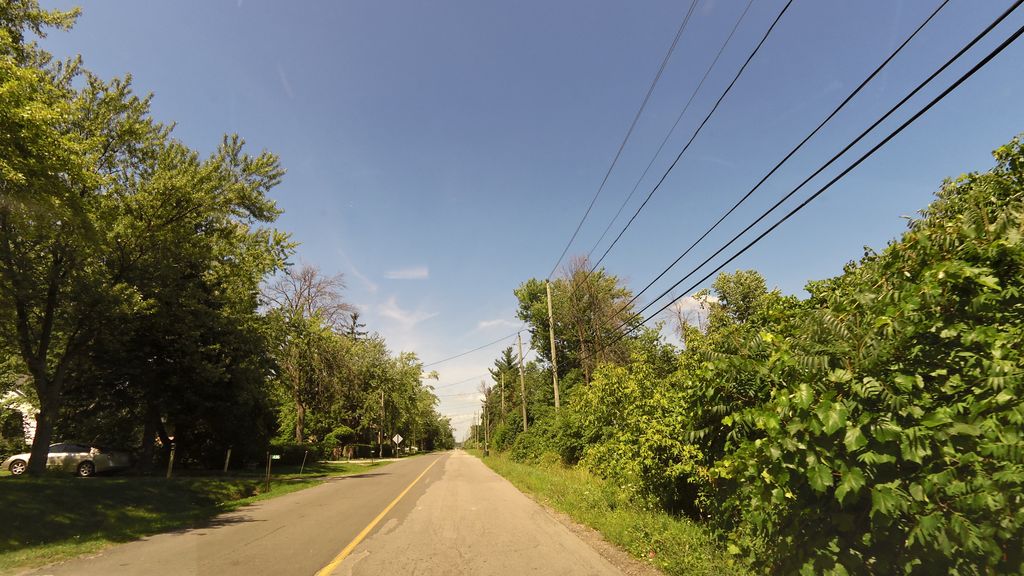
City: hamilton